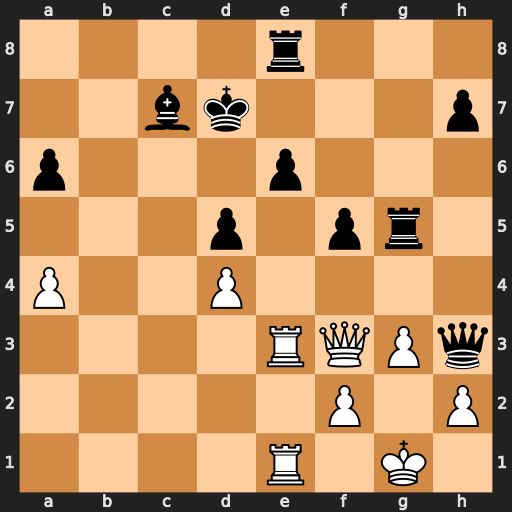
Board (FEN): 4r3/2bk3p/p3p3/3p1pr1/P2P4/4RQPq/5P1P/4R1K1
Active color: w
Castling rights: -
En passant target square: -
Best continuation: Rxe6 Rxe6 Qxd5+ Rd6 Qf7+ Kc8 Rc1 Rd7 Qe8+